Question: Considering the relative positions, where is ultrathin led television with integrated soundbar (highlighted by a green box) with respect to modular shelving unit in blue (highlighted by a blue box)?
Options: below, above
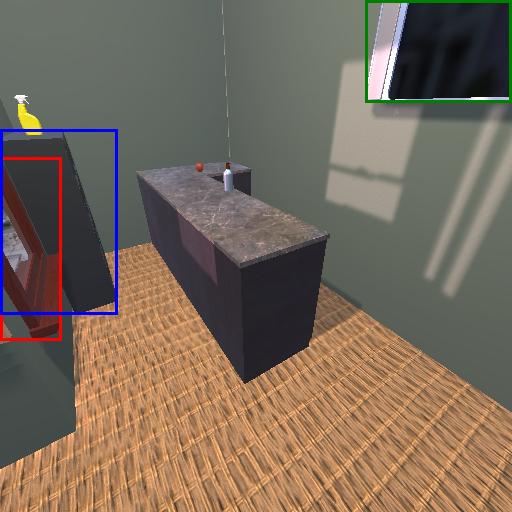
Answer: below